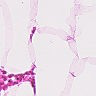
Metastatic tissue present: no